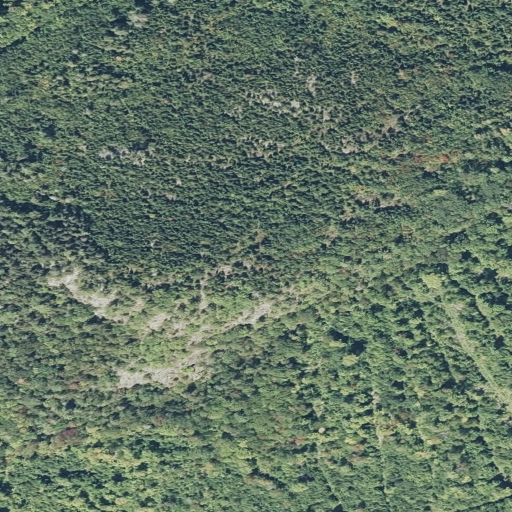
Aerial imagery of mountain in Maine named Pickle Hill containing mixed forest, deciduous forest, evergreen forest, and shrub